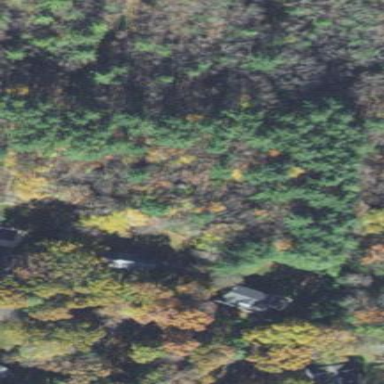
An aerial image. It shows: Existing Preserved Open Space in the woodland area.